Interaction volume radius: 5 \u00c5
Interaction volume height: 15 \u00c5
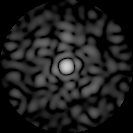
Disorder parameter: 0.7641